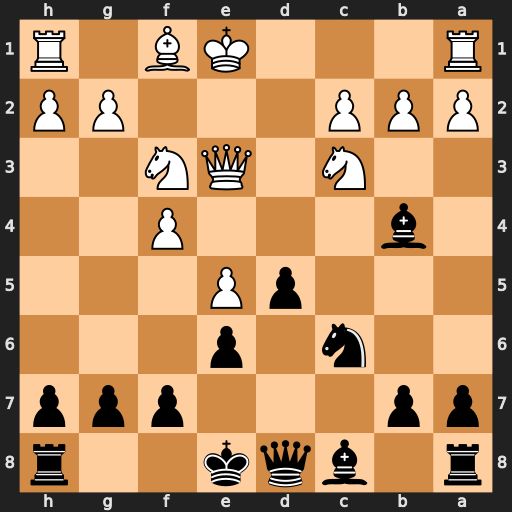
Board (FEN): r1bqk2r/pp3ppp/2n1p3/3pP3/1b3P2/2N1QN2/PPP3PP/R3KB1R
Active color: b
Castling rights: KQkq
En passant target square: -
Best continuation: d4 Nxd4 Qxd4 Qxd4 Nxd4